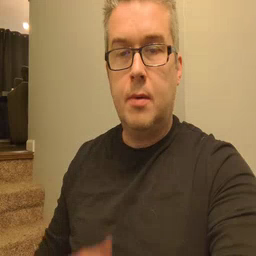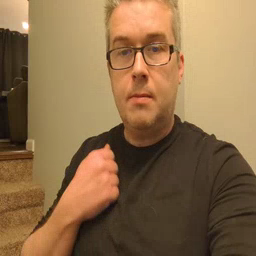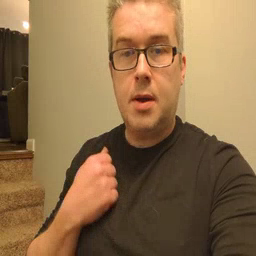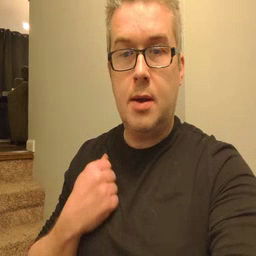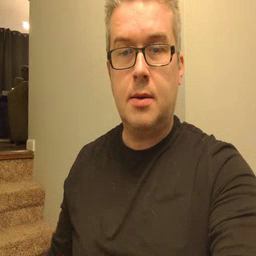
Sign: bath